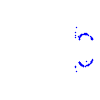
Particle: proton